Question: I'm a novice but I'm currently trying to build a one way friendlist relationship, as you can see I get only the userid of the users, but I need their usernames, the problem is, these ids are coming from a relationship table "friends" as results of a query, which doesn't have usernames, instead it stores users_id.
This is what i GET!

Here is my config
'''
*usuarios stands for users*
table usuarios:
id->primary
username
friends table:
id->primary
user_id->reference->users.id
friend_id->reference->users.id
'''
User model:
'''
public function friends()
{
return $this->belongsToMany('App\User', 'friends', 'user_id', 'friend_id');
}
'''
Now the Routes:
'''
/* get single user by id */
Route::get('user/{usuario}', function($usuario) {
$usuario = DB::table('usuarios')->where('username', $usuario)->first();
$friends = DB::table('friends')->where('user_id', '=', $usuario->id)->get();
return view('users.profile')
->with('friends', $friends)
->with('user', $usuario);
});
'''
Templating
'''
<ul style="list-style-type: none">
<li><a href="#">friends placeholder</a>
@foreach ($friends as $friend)
<li> {{$friend->friend_id}}</li>
@endforeach
</li>
</ul>
'''
said that, I want to see my friend's friends.
Thank you very much! Tell me if Im missing something.
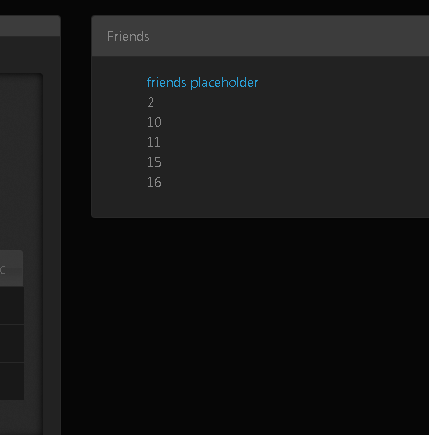
Answer: You can use a <URL> to select the User model associated with each 'friend_id'.
In your route, replace your '$friends = ...' line with this:
'''
$friends = DB::table('usuarios')
->join('friends', 'friends.friend_id', '=', 'usuarios.id')
->where('friends.user_id', '=', $usuario->id)
->get();
'''
This will return the collection of Users who are friends with '$usuario'
If you're using Eloquent you can take advantage of <URL> and do this:
:
'''
Route::get('user/{usuario}', function($usuario) {
$usuario = \App\User::with('friends')
->where('username', $usuario)
->firstOrFail();
return view('users.profile')->with('user', $usuario);
});
'''
:
'''
<ul style="list-style-type: none">
<li><a href="#">friends placeholder</a>
@foreach ($user->friends as $friend)
<li>{{ $friend->username }}</li>
@endforeach
</li>
</ul>
'''